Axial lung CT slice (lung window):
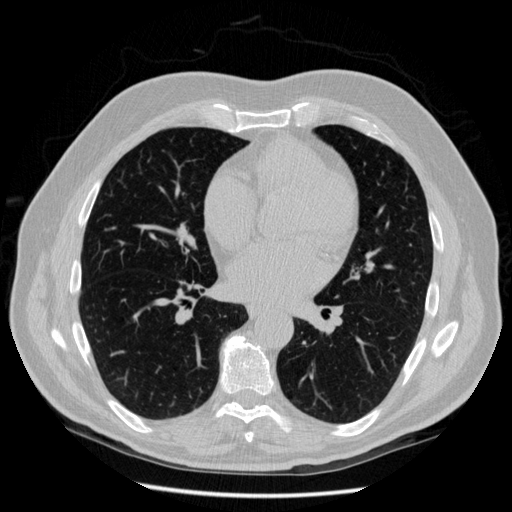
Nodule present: no